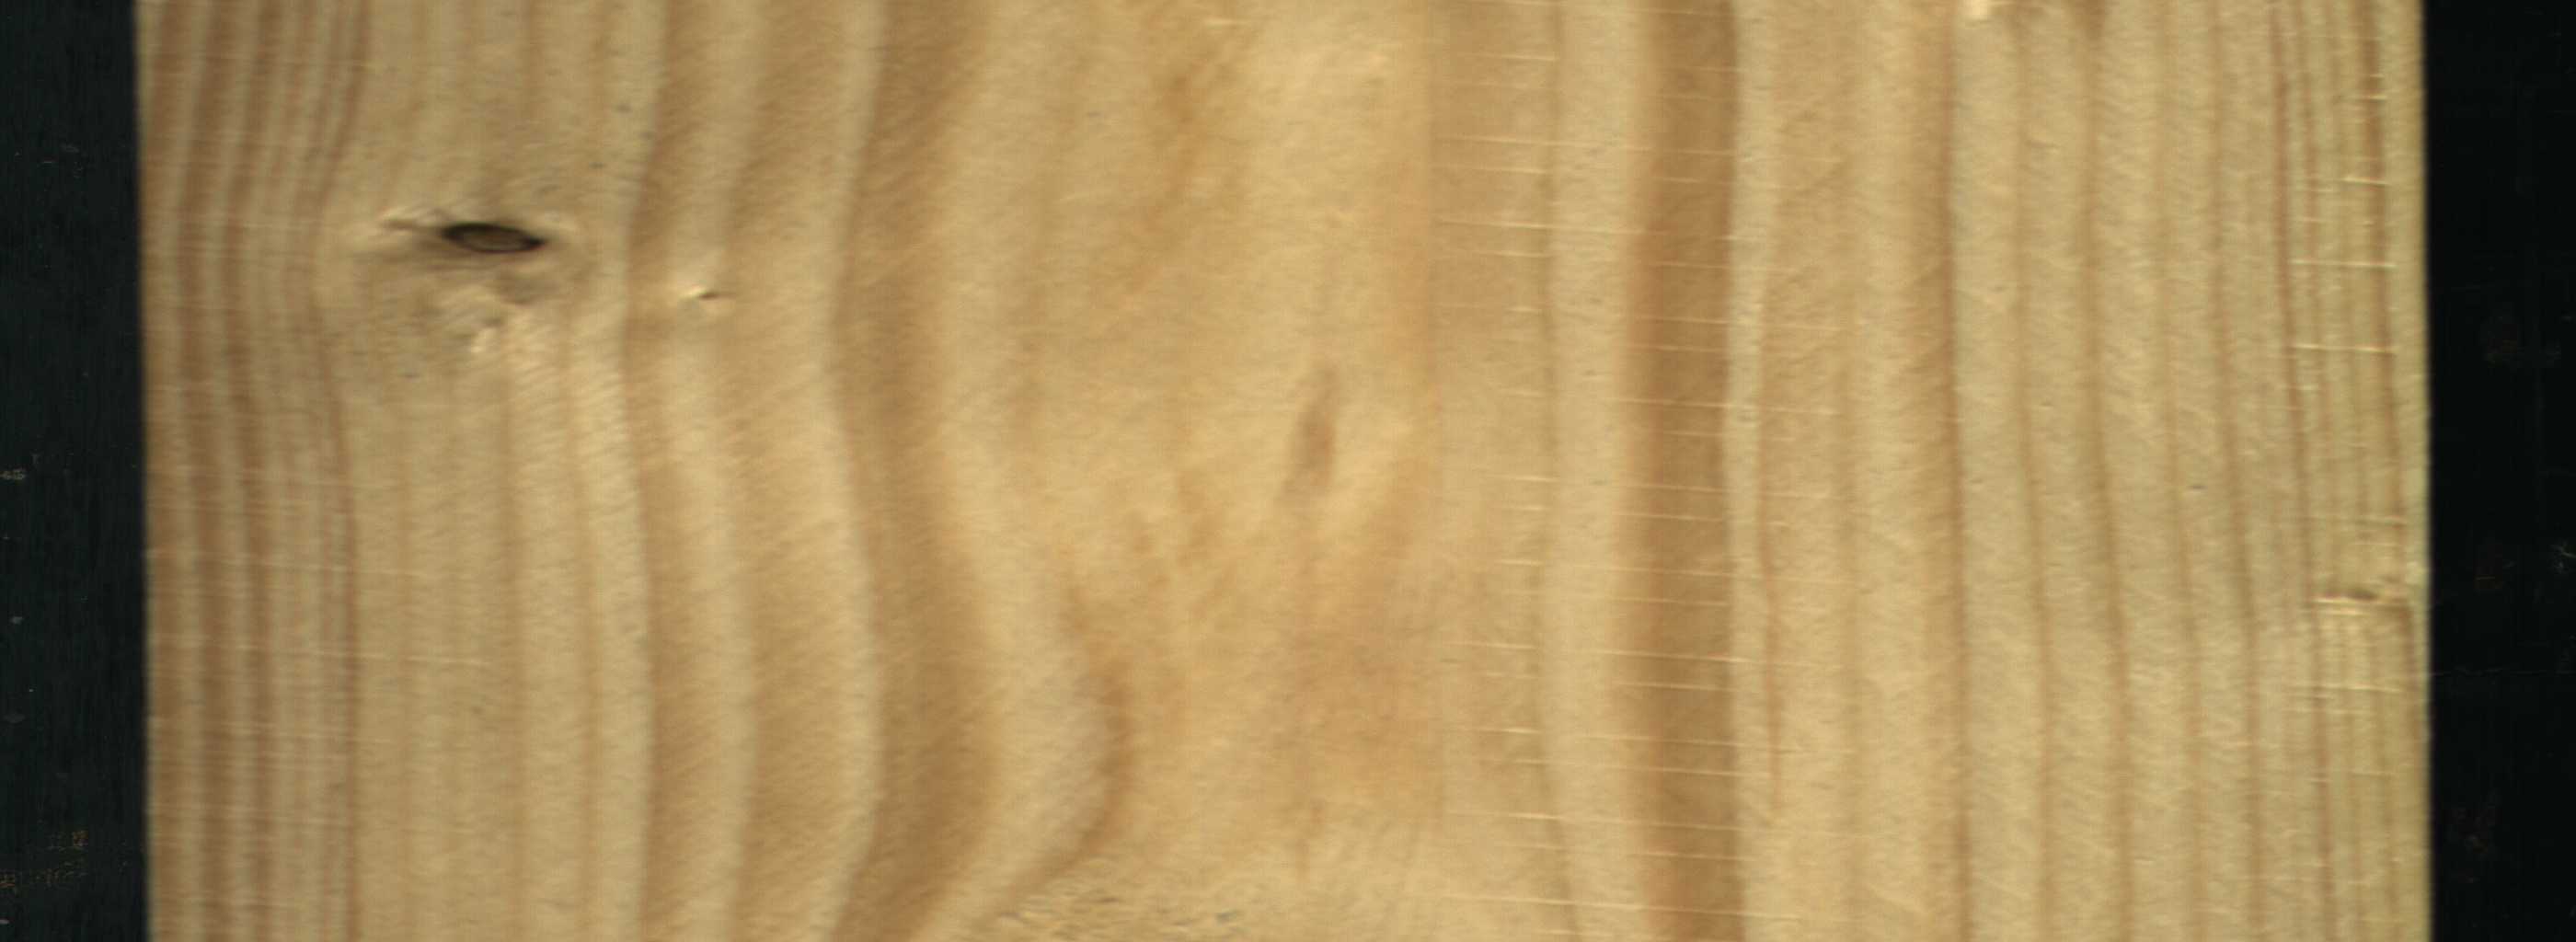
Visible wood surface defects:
Dead_Knot